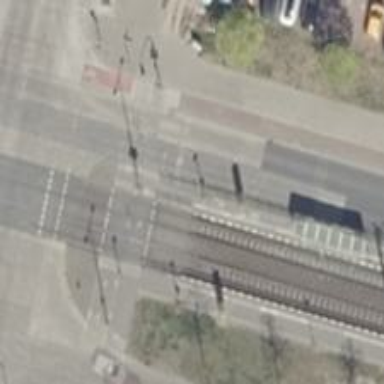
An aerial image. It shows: Tramway with electrified contact lines.